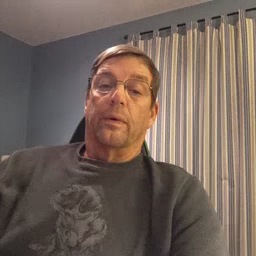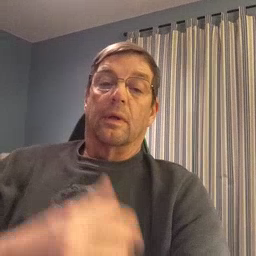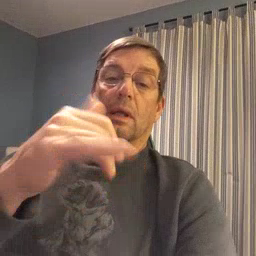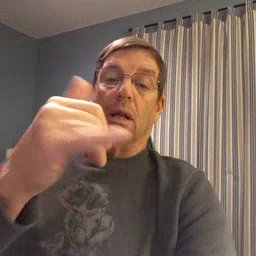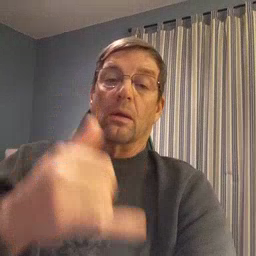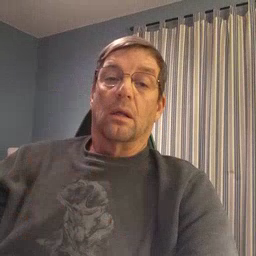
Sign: yellow